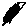
Label: car